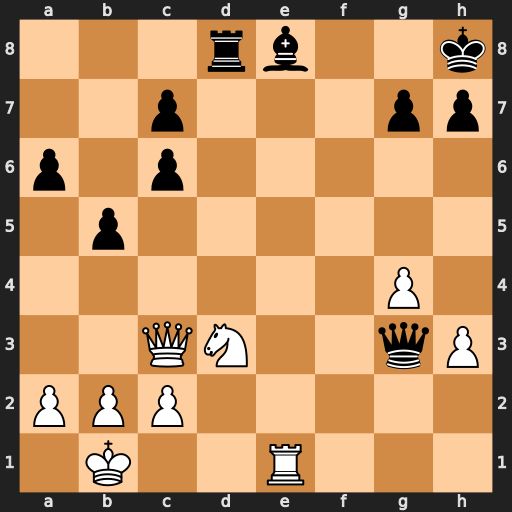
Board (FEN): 3rb2k/2p3pp/p1p5/1p6/6P1/2QN2qP/PPP5/1K2R3
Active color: w
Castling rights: -
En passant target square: -
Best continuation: Re7 Qg1+ Nc1 Bf7 Rxf7